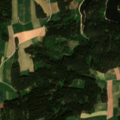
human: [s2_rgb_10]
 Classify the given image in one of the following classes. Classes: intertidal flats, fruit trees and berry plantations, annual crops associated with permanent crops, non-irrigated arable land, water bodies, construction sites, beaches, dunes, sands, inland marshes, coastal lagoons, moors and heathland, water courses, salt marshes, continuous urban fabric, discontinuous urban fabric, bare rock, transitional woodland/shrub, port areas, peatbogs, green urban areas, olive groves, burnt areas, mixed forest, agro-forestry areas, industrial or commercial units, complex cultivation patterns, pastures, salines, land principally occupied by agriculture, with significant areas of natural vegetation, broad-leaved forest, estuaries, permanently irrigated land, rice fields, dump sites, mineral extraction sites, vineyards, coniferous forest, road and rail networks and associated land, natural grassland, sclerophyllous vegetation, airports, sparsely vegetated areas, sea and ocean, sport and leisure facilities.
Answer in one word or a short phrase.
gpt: non-irrigated arable land, land principally occupied by agriculture, with significant areas of natural vegetation, coniferous forest, water courses